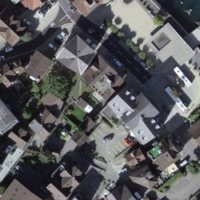
EUNIS habitat code: 54
Species observed at this site:
Chroicocephalus ridibundus
Aix sponsa
Podiceps cristatus
Ciconia ciconia
Anas platyrhynchos
Sylvia atricapilla
Milvus migrans